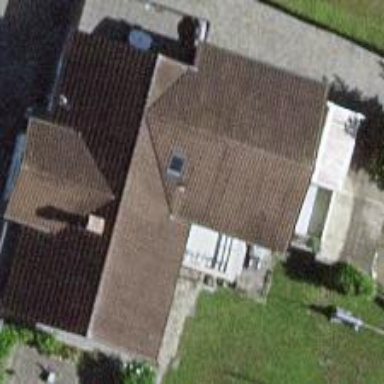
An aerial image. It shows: Simple and straightforward house.